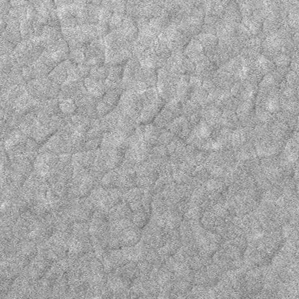
Label: frost